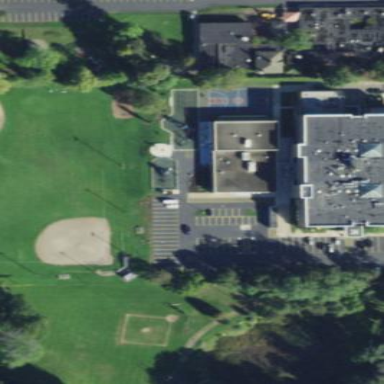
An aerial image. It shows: School.